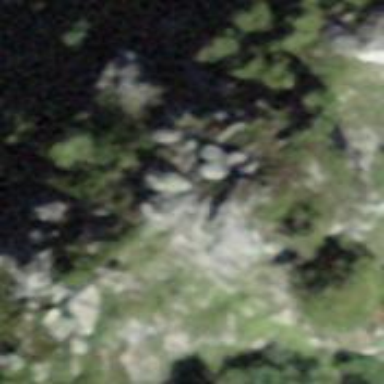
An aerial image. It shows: Arete in nature.